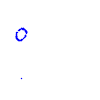
Particle: kaon